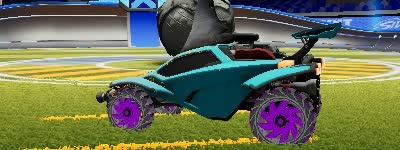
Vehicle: octane